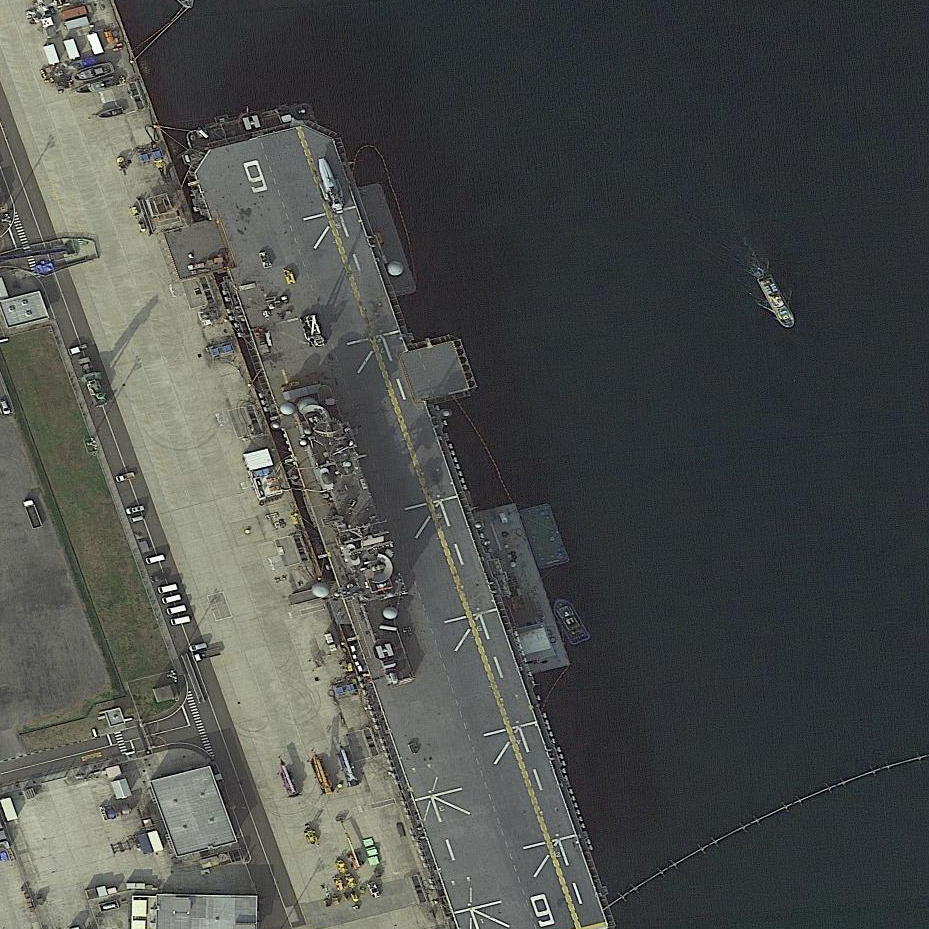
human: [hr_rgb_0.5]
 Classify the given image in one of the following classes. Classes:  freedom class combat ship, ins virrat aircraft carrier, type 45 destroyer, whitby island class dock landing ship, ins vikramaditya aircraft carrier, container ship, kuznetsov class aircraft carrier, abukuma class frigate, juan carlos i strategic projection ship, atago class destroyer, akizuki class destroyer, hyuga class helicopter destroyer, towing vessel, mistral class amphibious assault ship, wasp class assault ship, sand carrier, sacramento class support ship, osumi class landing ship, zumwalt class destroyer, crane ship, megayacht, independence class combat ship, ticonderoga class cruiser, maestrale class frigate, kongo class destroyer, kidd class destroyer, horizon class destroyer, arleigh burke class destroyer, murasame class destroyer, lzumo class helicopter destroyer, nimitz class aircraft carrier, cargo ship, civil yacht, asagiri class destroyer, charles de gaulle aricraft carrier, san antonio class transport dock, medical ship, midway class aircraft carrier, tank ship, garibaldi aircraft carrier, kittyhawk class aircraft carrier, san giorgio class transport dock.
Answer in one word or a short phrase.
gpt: Wasp class assault ship